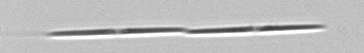
Label: Pseudo-nitzschia